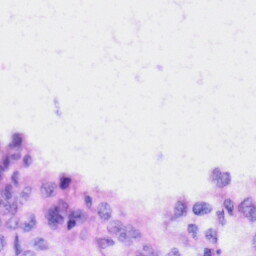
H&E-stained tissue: Liver